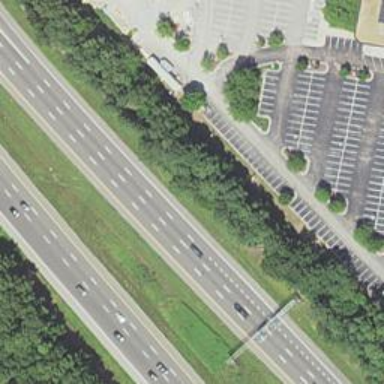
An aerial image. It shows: Motorway junction.